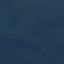
Label: SeaLake